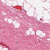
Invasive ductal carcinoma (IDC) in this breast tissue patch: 0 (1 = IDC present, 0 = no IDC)